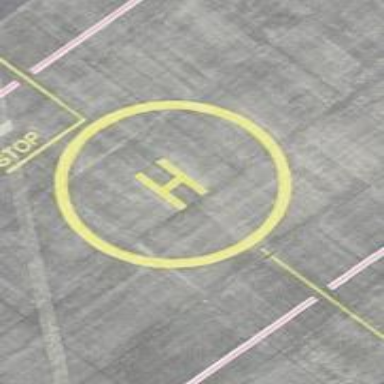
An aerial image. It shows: Image of helipad at airport.